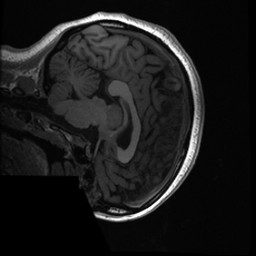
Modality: T1w
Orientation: sagittal
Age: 23
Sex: female